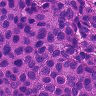
Metastatic tissue present: yes